Question: I am new to Stackoverflow, this is my very first question ever, I'm not sure how it all works yet, and I hope I will be able to explain my problem correctly. I was trying to use jQuery in vscode, so I installed Node.js, and then followed <URL>; I typed 'npm install tsd -g', then 'npm install typings --global', and finally 'typings install dt~jquery --global' in my terminal, as the guy in the tutorial said, and eventually the folder: "typings" appeared into project folder.
.
After that, the guy copied the content of the last file, called "index.d.ts", which in my case contained '/// <reference path="globals/jquery/index.d.ts" />', into the "plugins.js" file, stored in the JS folder. As you can see, I do not have that folder and that file. What do I have to do? Have I committed a mistake in creating the whole project, or do I have to create a JS folder from scratch? And if so how? I know very little about vscode and jQuery, typescript... I hope someone can help, Thanks in advance.
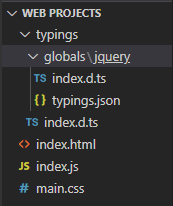
Answer: I'll try to explain on file structure similar to yours
<URL>
With the last command we generated 'typings' folder. Inside 'typings/globals/jquery/index.d.ts' you can see Typescript declarations that will be used for suggestions in VS Code:
<URL>
Now we need to modify our 'index.js' to use these typings. With arrows I am showing how import works. We add reference path for 'typings/index.d.ts'. 'typings/index.d.ts' just reexports typings from 'globals/jquery/index.d.ts' (see '/// <reference path="globals/jquery/index.d.ts" />' inside it).
<URL>
<URL>
After making this kind of chaining, we can type in our js file and have automatic suggestions
<URL>